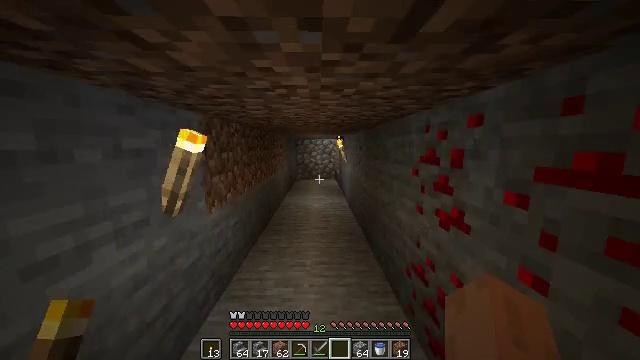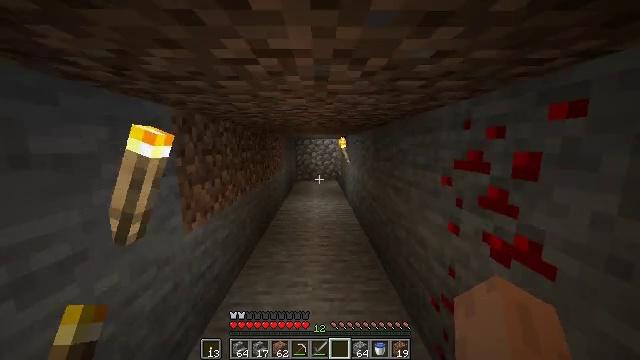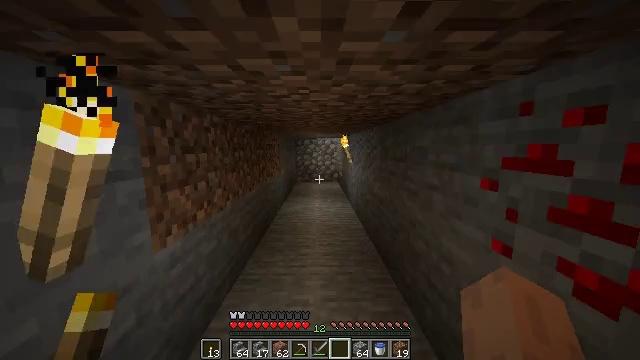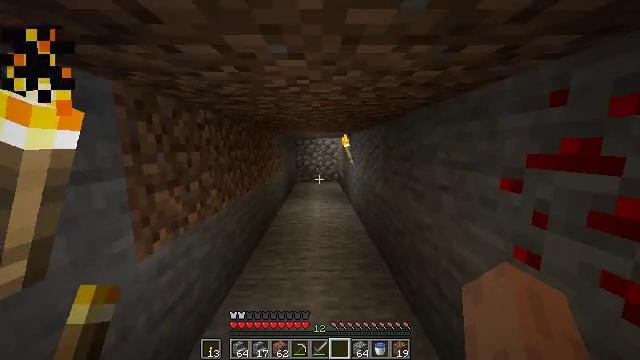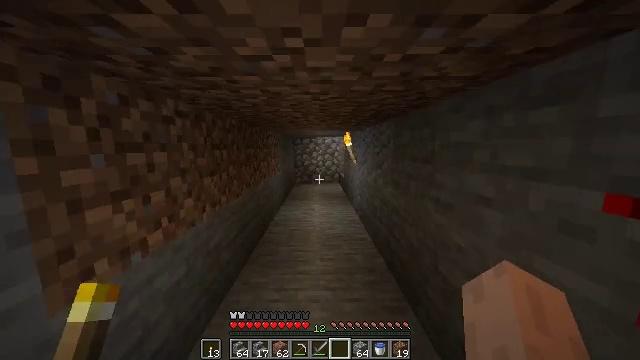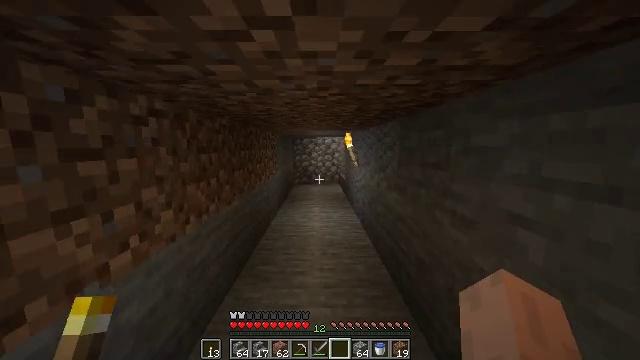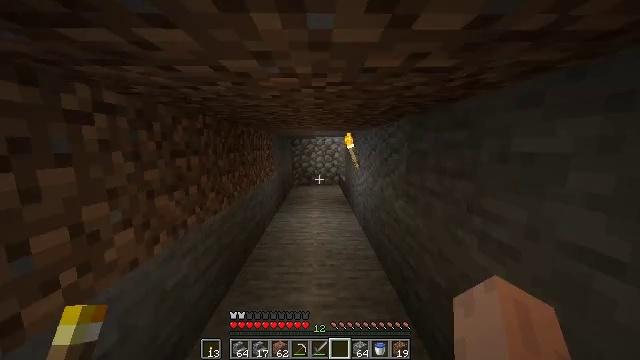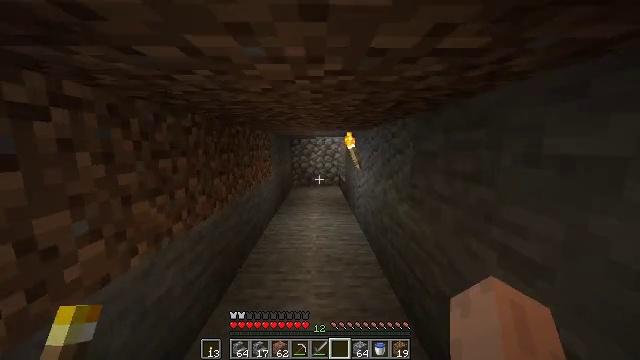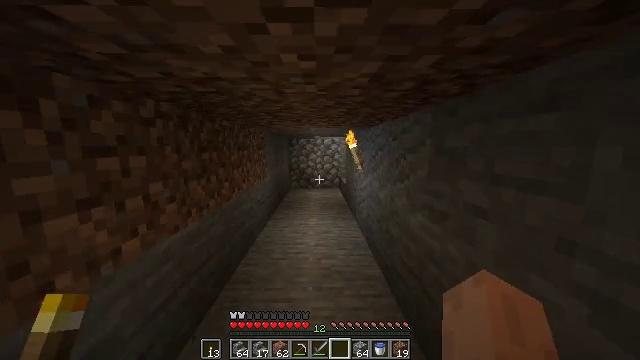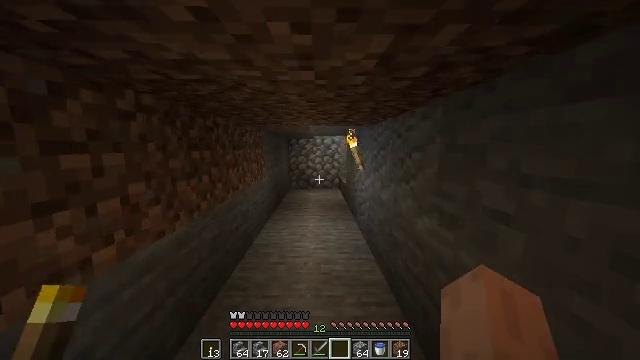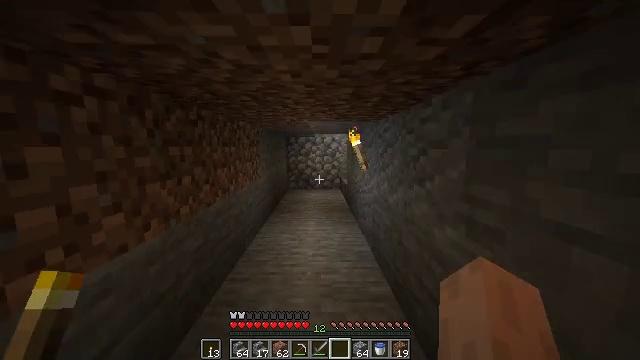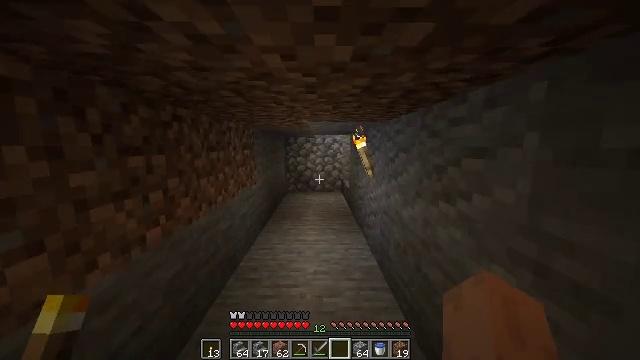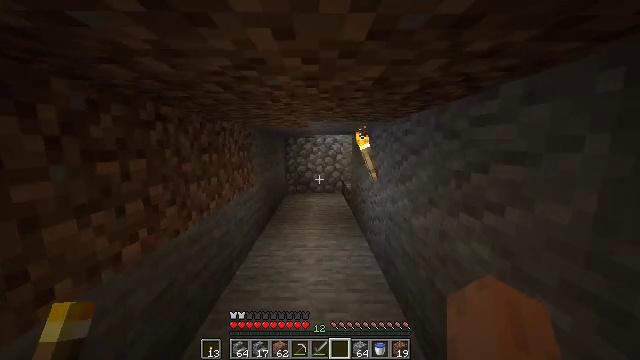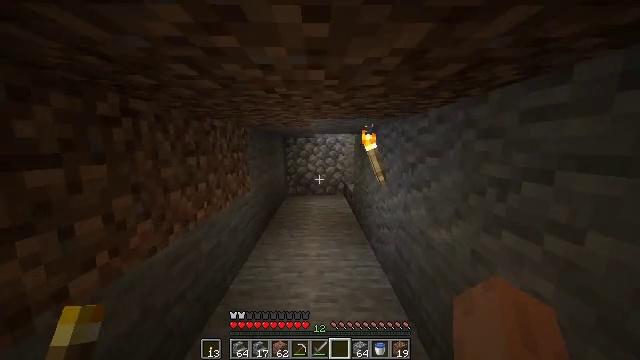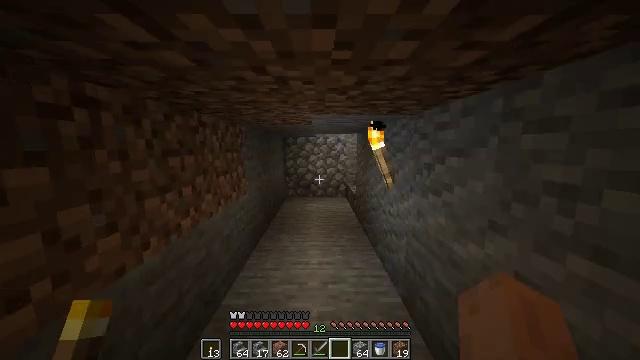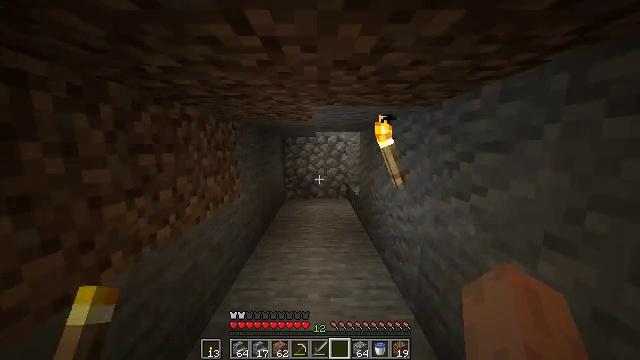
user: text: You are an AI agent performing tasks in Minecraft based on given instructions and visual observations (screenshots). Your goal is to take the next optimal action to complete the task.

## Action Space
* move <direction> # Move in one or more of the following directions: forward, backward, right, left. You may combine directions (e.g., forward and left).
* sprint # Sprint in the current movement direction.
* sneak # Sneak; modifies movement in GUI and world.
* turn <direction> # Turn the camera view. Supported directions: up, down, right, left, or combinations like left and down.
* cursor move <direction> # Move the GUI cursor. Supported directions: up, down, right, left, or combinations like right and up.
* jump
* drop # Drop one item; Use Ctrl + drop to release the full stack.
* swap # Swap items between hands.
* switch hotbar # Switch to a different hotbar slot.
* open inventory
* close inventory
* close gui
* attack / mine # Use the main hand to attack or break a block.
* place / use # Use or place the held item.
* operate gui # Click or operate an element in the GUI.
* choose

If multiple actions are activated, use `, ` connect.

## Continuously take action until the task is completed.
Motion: motion action
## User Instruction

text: Attack the iron door to collect it.
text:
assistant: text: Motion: move forward, sprint, attack / mine
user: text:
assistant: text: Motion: move forward, sprint, attack / mine
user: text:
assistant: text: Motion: move forward, sprint, attack / mine
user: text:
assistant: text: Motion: move forward, sprint, attack / mine
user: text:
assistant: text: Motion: move forward, sprint, attack / mine
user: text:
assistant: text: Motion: move forward, sprint, attack / mine
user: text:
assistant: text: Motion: move forward, sprint, attack / mine
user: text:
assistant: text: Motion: move forward, sprint, attack / mine
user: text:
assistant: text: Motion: move forward, sprint, attack / mine
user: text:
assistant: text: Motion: move forward, sprint, attack / mine
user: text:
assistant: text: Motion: move forward, sprint, attack / mine
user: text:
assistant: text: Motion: move forward, sprint, attack / mine
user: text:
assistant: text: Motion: move forward, sprint, attack / mine
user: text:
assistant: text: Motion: move forward, sprint, attack / mine
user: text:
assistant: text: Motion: move forward, sprint, attack / mine
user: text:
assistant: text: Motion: move forward, sprint, attack / mine
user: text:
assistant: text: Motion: move forward, sprint, attack / mine
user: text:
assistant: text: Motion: move forward, sprint, attack / mine
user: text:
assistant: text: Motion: move forward, sprint, attack / mine
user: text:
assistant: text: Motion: move forward, sprint, attack / mine
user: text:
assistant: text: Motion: move forward, sprint, attack / mine
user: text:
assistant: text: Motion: move forward, sprint, attack / mine
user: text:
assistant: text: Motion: move forward, sprint, attack / mine
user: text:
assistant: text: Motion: move forward, sprint, attack / mine
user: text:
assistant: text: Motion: move forward, sprint, attack / mine
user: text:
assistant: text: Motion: move forward, sprint, attack / mine
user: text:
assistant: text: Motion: move forward, sprint, attack / mine
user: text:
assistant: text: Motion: move forward, sprint, attack / mine
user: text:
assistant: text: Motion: move forward, sprint, attack / mine
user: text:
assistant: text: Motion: move forward, sprint, attack / mine